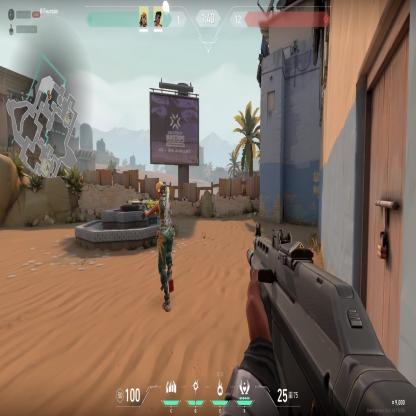
Label: teammate